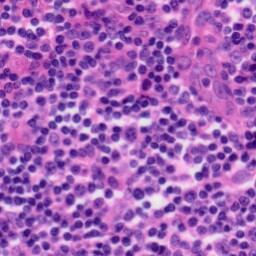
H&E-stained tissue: Tonsil